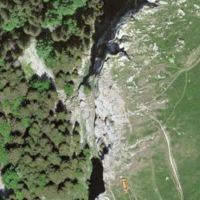
EUNIS habitat code: 24
Species observed at this site:
Corvus corone
Anthus trivialis
Oenanthe oenanthe
Turdus philomelos
Campanula glomerata
Sylvia borin
Anthus spinoletta
Traunsteinera globosa
Prunella modularis
Turdus viscivorus
Buteo buteo
Anthus pratensis
Sylvia atricapilla
Phylloscopus collybita
Carduelis citrinella
Alauda arvensis
Erithacus rubecula
Certhia familiaris
Phoenicurus ochruros
Garrulus glandarius
Falco tinnunculus
Picus viridis
Corvus corax
Periparus ater
Cyanistes caeruleus
Plectrophenax nivalis
Dryas octopetala
Linaria cannabina
Troglodytes troglodytes
Pyrrhula pyrrhula
Accipiter gentilis
Chloris chloris
Sturnus vulgaris
Fringilla coelebs
Regulus ignicapilla
Turdus torquatus
Ptyonoprogne rupestris
Carduelis carduelis
Columba palumbus
Papilio machaon
Turdus merula
Saxicola rubetra
Parus major
Hirundo rustica
Milvus milvus
Milvus migrans
Turdus pilaris
Plantago media
Regulus regulus
Lysandra bellargus
Bartsia alpina
Phylloscopus trochilus
Motacilla alba